Question: What is the correct way to name a multiobject in UML (class diagram). Is singular or plural form used for the name, stereotype, etc.?
Example:

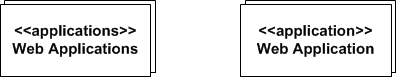
Answer: Use singular. The multiplicity is often verified by the diagram associations.
See a similar answer here in Stack Overflow:
<URL>